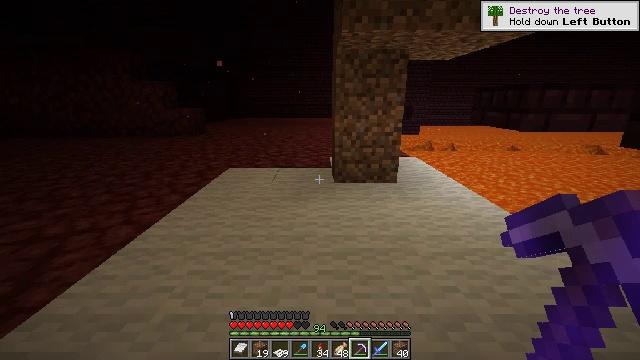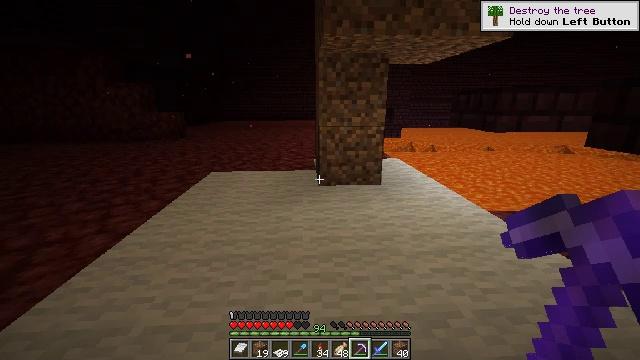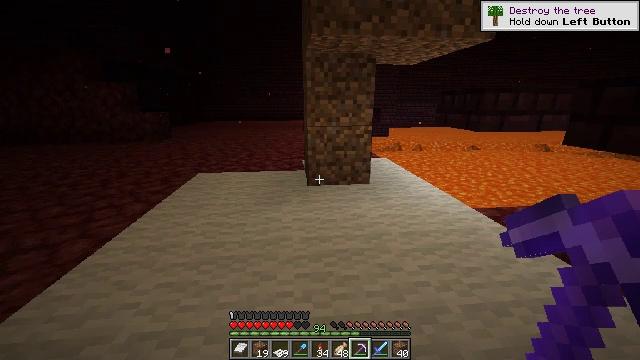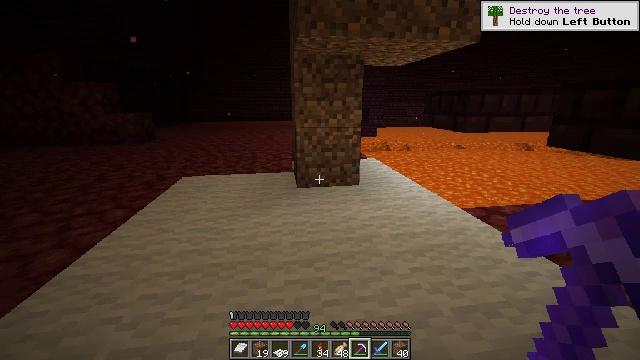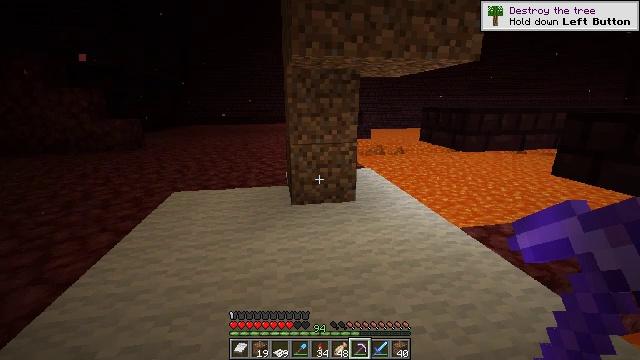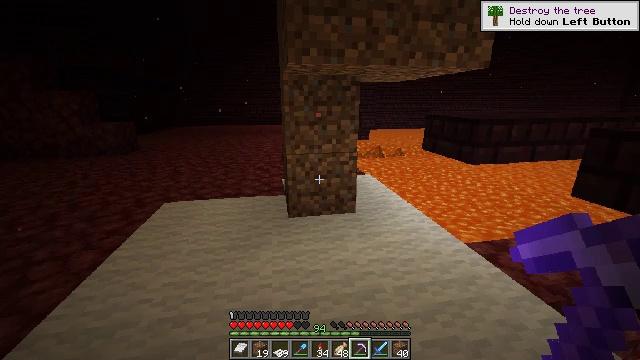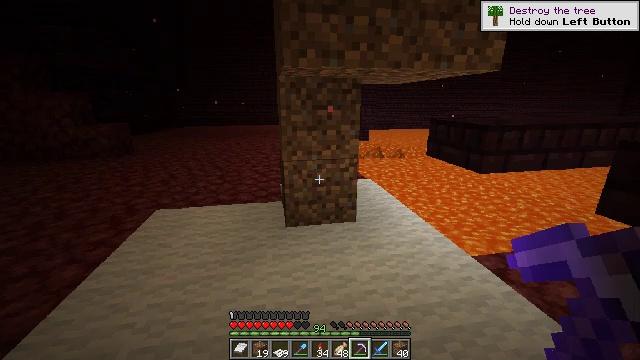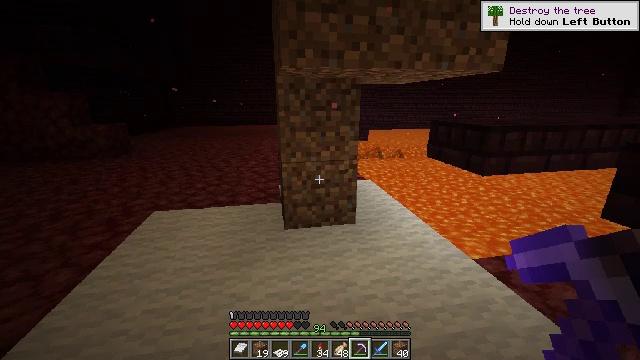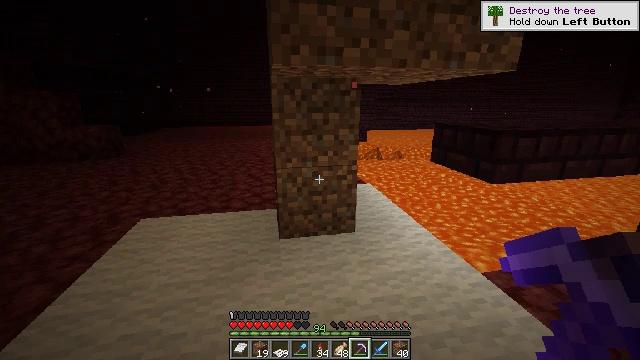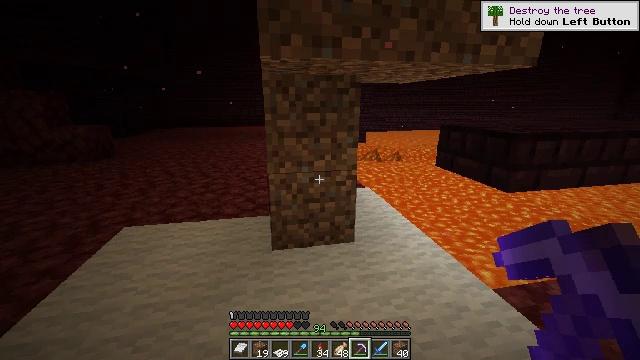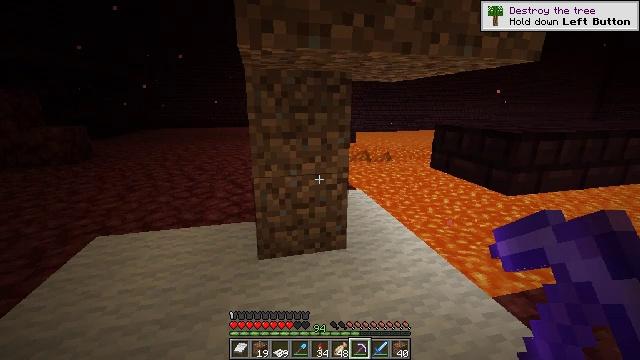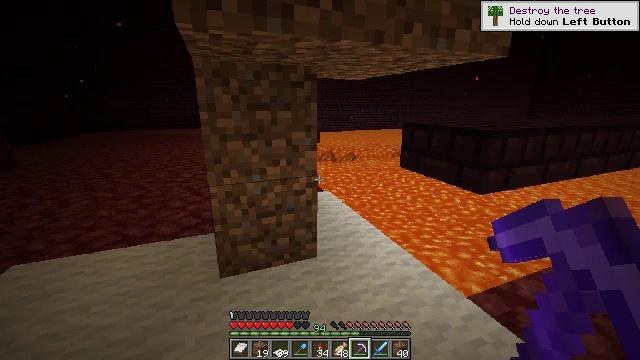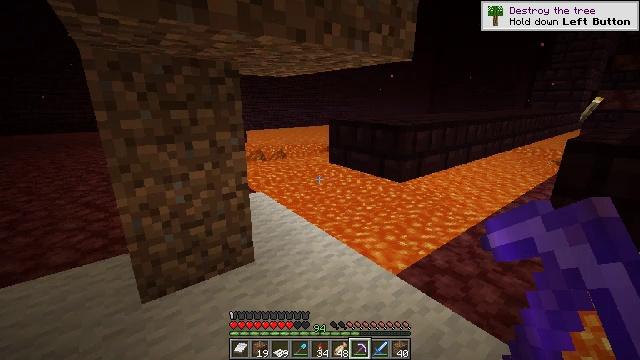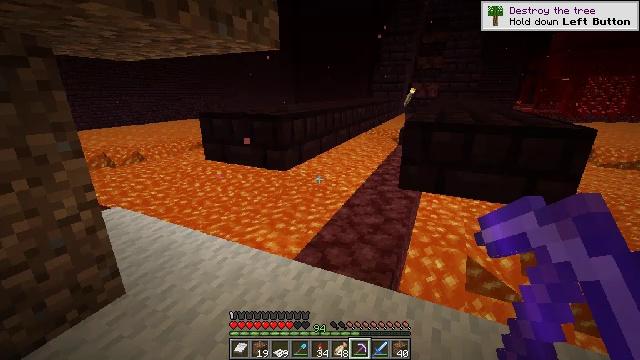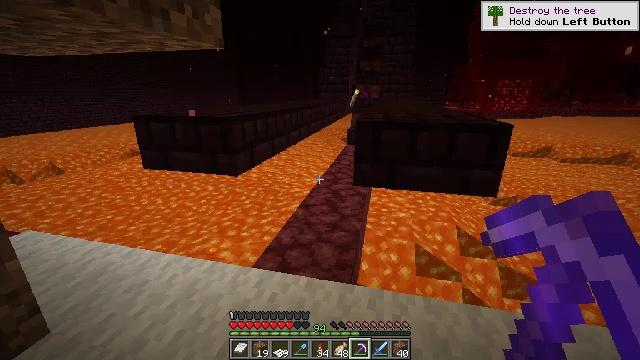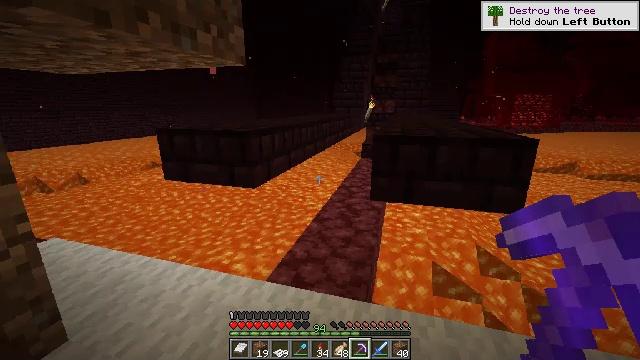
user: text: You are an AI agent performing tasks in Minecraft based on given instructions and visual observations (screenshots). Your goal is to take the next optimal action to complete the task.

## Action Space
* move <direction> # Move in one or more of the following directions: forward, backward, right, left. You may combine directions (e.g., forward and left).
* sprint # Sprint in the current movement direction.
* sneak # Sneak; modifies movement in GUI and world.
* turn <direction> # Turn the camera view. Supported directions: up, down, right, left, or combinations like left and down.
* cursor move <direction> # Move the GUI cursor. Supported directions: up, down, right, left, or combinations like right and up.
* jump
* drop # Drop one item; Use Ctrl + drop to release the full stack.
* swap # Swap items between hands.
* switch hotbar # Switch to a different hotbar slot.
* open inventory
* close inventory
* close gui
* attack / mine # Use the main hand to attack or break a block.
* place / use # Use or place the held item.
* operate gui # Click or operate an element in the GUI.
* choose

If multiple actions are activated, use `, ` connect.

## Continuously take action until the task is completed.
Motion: motion action
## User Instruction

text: Remove the white carpet from the floor.
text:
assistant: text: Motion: sneak, turn right
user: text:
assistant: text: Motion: move forward, turn right
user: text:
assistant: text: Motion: move forward, turn right
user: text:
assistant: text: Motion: move forward, turn right
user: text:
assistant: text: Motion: move forward
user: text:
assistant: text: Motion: move forward
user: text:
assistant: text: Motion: move forward
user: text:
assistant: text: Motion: move forward
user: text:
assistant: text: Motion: move forward
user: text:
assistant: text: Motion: move forward, turn right
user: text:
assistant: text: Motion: turn right
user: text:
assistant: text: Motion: turn right
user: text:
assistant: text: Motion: turn right and down
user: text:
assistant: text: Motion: turn right
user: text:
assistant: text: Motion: turn left and up
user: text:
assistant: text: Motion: turn left
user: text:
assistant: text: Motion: no_op
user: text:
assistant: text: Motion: no_op
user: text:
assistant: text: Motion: turn down
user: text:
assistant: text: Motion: turn left and down
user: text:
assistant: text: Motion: turn left
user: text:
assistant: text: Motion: no_op
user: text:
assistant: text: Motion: no_op
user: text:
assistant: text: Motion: no_op
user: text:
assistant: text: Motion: no_op
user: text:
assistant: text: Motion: move forward and move left, turn right
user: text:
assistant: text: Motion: move forward and move left, turn right
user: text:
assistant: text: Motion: move forward and move left, turn right
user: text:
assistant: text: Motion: move forward, turn right
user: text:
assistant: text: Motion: turn right